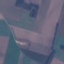
Land use / land cover: AnnualCrop